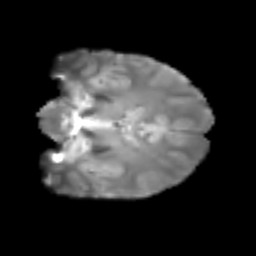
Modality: T2w
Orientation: coronal
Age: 21
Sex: male
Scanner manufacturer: siemens
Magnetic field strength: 3 T
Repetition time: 2.3 s
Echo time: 0.085 s